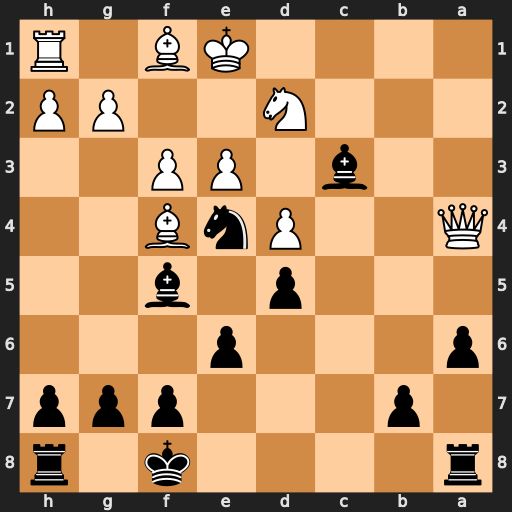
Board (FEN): r4k1r/1p3ppp/p3p3/3p1b2/Q2PnB2/2b1PP2/3N2PP/4KB1R
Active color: b
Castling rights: K
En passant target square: -
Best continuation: Bxd2+ Ke2 Nc3+ Kxd2 Nxa4